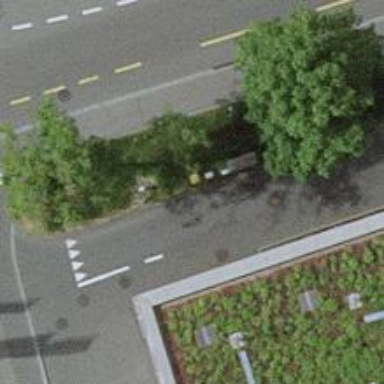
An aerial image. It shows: Street cabinet.